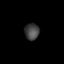
Tissue: prostate
Cell type: T cells
Senescence score: 0.193
Nuclear area (px): 234
Mean DAPI intensity: 66.808